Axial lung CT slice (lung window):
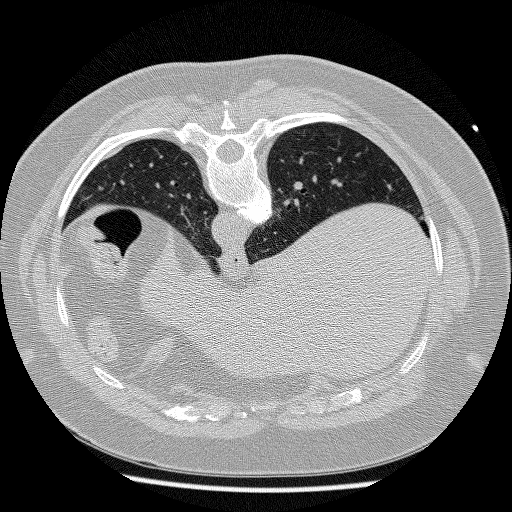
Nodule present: no